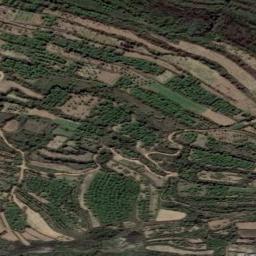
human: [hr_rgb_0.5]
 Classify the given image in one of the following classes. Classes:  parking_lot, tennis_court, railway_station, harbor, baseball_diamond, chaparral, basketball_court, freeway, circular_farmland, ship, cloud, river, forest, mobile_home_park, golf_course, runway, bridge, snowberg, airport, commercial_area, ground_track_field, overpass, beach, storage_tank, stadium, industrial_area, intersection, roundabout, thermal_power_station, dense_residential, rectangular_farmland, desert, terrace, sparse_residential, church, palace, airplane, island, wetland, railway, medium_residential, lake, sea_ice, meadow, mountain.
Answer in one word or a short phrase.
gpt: terrace